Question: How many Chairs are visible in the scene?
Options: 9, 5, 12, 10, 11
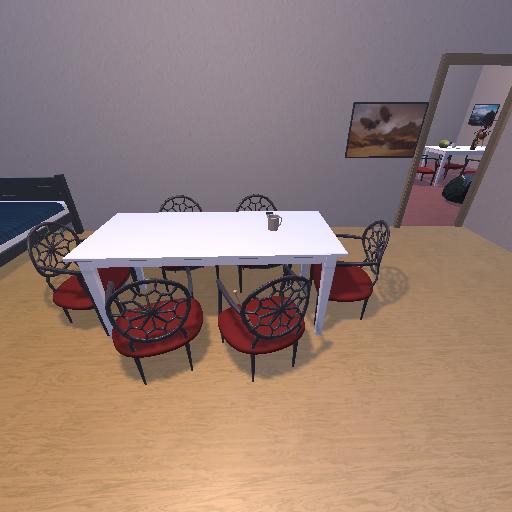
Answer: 9